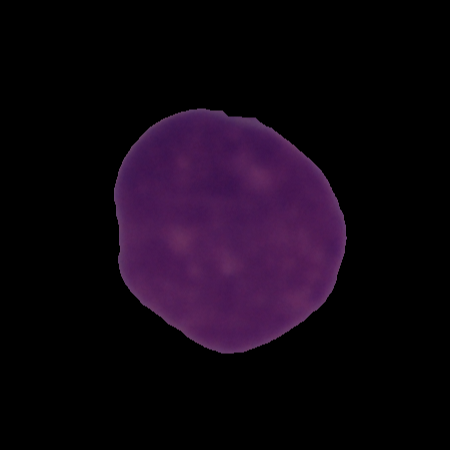
Label: cancer